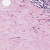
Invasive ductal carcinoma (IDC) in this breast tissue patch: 0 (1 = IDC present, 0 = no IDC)